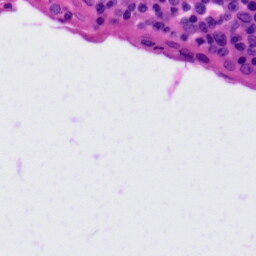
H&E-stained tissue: Tonsil